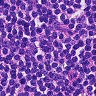
Metastatic tissue present: no